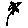
Label: flower